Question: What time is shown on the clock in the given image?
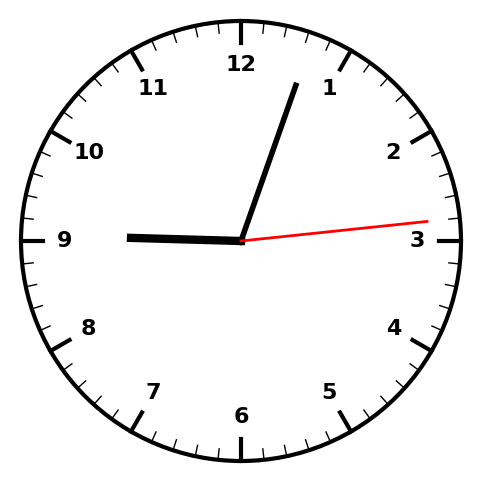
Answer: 09:03:14